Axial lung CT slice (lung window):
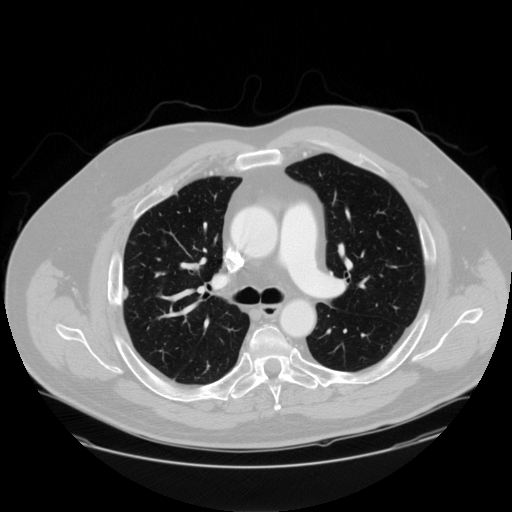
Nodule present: no